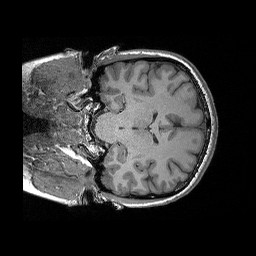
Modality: T1w
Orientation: coronal
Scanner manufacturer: siemens
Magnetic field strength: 3 T
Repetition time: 2.3 s
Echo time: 0.00298 s